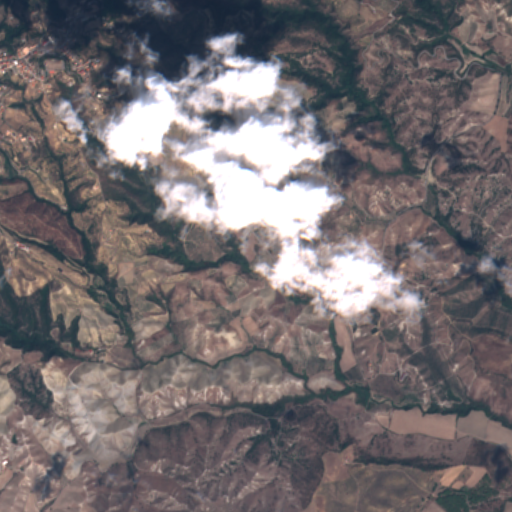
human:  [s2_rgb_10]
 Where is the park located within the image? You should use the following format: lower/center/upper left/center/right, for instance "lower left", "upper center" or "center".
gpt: The park is located in the upper left of the image.
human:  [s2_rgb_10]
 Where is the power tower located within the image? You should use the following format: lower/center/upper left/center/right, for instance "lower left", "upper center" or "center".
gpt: The power tower is located in the lower right of the image.
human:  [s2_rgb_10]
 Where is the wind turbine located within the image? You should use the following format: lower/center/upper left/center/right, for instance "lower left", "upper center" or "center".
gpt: The wind turbine is located in the upper right of the image.
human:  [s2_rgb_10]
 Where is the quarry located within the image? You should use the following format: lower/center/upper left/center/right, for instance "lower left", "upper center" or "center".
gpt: There is no quarry in the image.